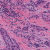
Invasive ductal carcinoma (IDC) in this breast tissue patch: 0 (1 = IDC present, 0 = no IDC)